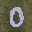
Label: 0